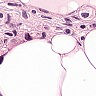
Metastatic tissue present: yes